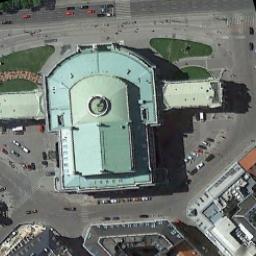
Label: church